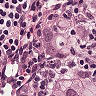
Metastatic tissue present: yes